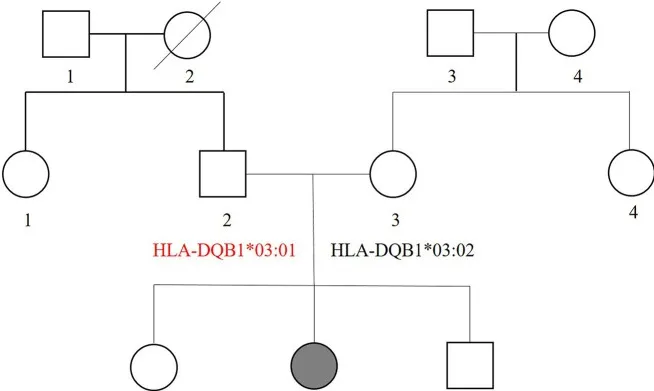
Pedigree of the three-generation (I-III) patient's family. Squares denote males while circles denotes females. Shadow symbols indicate affected individuals, while open symbols represent unaffected individuals. Diagonal lines are used to show that a person is died. Information regarding HLA genotypes associated with EM is also included in the pedigree. II-2 without a history of EM shows the same haplotypes (HLA-DQB1*03:01) as the patient with EMM (III-2).
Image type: pathology (giemsa)